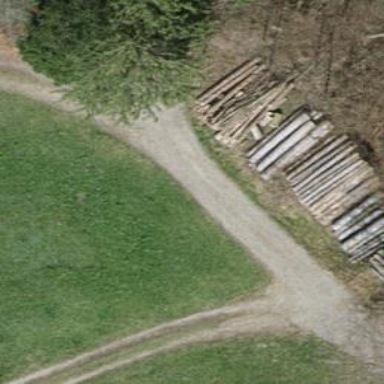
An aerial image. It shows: Gravel path.